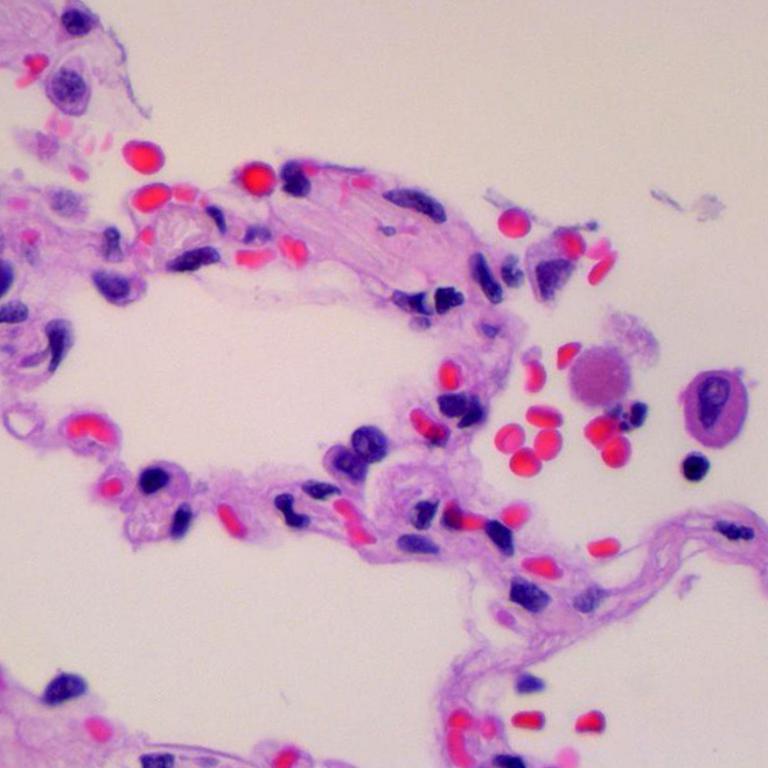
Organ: lung
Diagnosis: benign